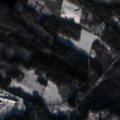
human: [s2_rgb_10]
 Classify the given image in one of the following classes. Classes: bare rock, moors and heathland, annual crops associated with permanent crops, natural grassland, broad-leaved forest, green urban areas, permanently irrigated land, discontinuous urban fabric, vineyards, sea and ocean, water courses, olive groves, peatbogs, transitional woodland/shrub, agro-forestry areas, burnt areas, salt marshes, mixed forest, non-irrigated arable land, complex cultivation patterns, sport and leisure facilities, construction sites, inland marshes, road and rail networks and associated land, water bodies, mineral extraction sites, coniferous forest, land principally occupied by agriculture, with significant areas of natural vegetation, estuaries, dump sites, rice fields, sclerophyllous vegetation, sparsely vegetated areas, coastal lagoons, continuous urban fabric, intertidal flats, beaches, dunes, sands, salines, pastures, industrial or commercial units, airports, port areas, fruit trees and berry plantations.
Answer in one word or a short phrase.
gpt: coniferous forest, mixed forest, transitional woodland/shrub, water bodies